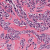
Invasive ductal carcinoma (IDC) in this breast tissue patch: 1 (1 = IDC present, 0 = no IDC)